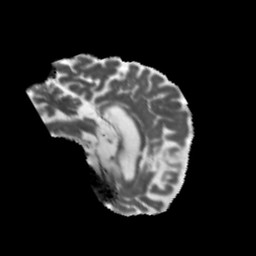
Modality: MD
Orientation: sagittal
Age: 66
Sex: female
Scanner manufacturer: siemens
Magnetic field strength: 3 T
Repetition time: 5.47 s
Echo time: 0.0854 s